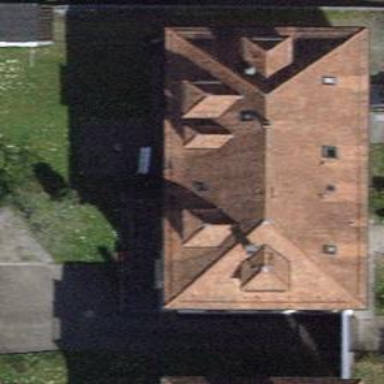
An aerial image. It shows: Hipped roof on apartment building.